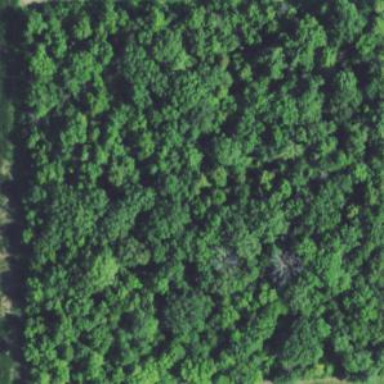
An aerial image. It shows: Deciduous broadleaved woodland.